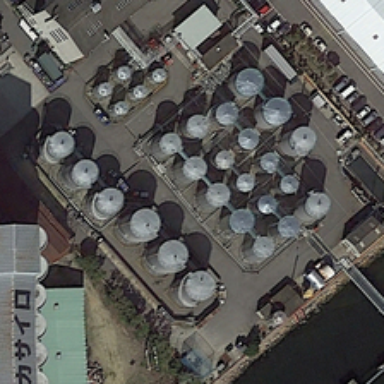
A lot of houses and trees are beside a lot of oil tanks .